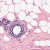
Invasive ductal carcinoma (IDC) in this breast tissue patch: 0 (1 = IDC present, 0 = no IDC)